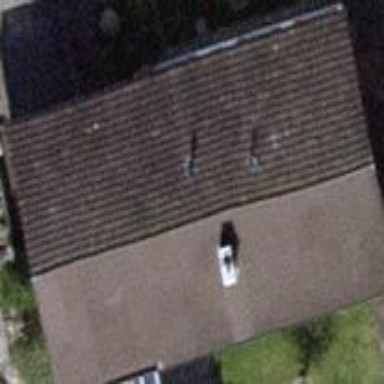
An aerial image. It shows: Gabled roof house.